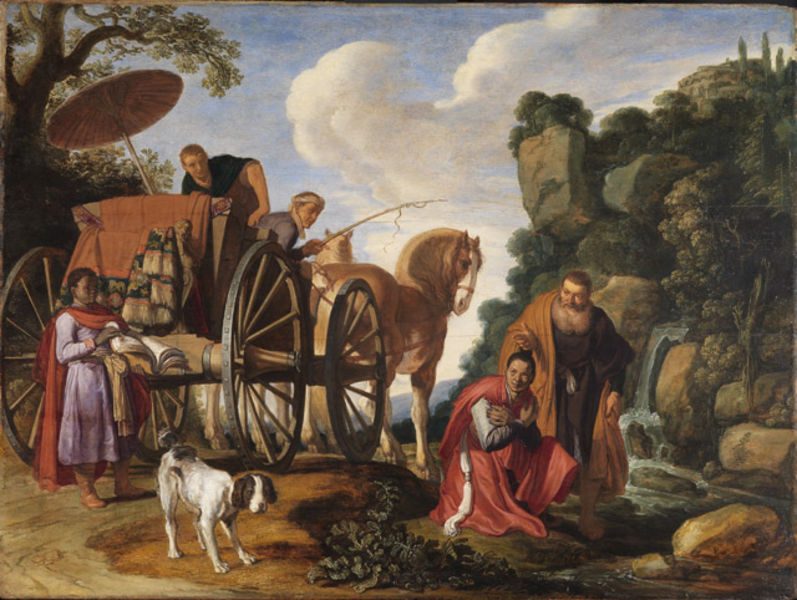
Titel: Die Taufe des Mohrenkämmerers durch den Apostel Philippus
Künstler: Pieter Lastmann
Standort: Karlsruhe
Institution: Staatliche Kunsthalle Karlsruhe
Schlagwörter: baum, berg, blau, felsen, gemälde, himmel, mann, umhang, wasser, wolken, bäume, fluss, grün, landschaft, menschen, mädchen, ufer, braun, frau, kleid, männer, orange, schwarz, weiss, dame, gebäude, hund, rot, schirm, sonnenschirm, tiere, weg, wolke, malerei, teppich, bart, diener, stehen, stein, steine, bild, öl, bach, hügel, kalt, natur, land, mantel, stoffe, decke, händler, kind, klassizismus, paar, pflanze, wasserfall, karren, kinder, landleben, pferd, pferde, räder, italien, berge, gebirge, lila, pause, rast, kutsche, speichen, rad, wagen, farbige, greis, zigeuner, buch, orientalisch, hocken, halt, knien, asiatisch, kutscher, peitsche, jagd, dunkelhäutig, reise, wanderer, mönch, wagenräder, taufe, reisende, zweispänner, quelle, picknik, gerte, chinese, wilken, sklafe, 1700, r#der, hund kutsche, ungerast